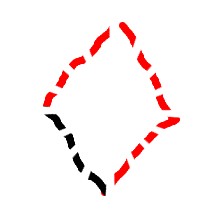
Shape: rhombus